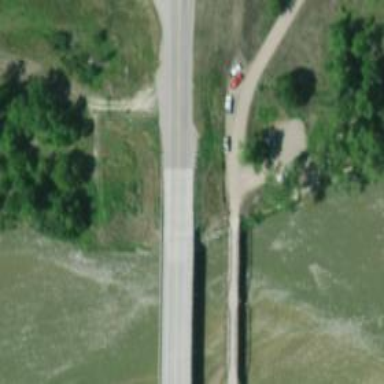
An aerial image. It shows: Service road that crosses over bridge.